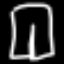
Label: pants